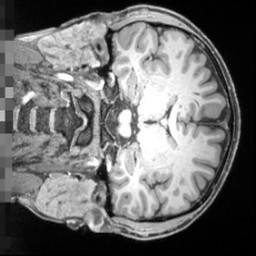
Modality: T1w
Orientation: coronal
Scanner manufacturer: siemens
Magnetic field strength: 3 T
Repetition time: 2.55 s